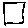
Label: square